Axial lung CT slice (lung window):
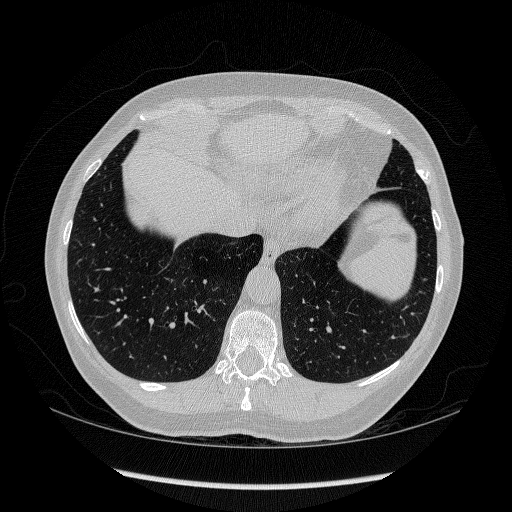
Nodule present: no